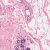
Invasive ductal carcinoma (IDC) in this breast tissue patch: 0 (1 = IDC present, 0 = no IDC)